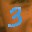
Label: 3